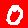
Digit: 0